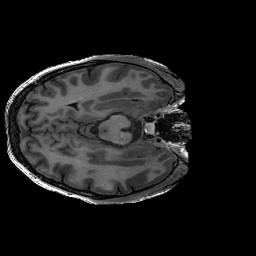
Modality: T1w
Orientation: axial
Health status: ill
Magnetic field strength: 3 T